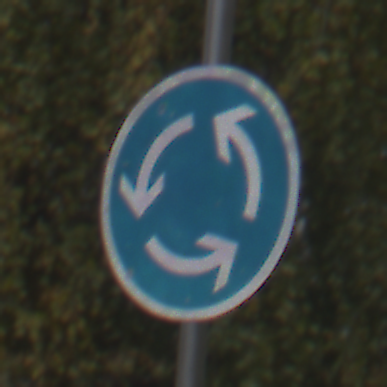
Verkehrszeichen: Kreisverkehr
Umgebung: Outdoor, Nature
Tageszeit: MorningAfternoon
Wetter: Overcast
Licht: Natural
Jahreszeit: Autumn
Kontrast: LowContrast